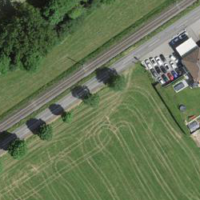
EUNIS habitat code: 52
Species observed at this site:
Euonymus europaeus